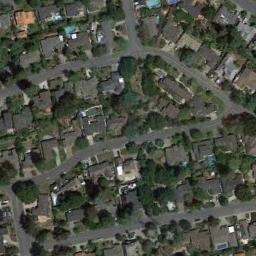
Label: dense_residential